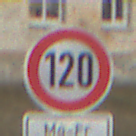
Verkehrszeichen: Geschwindigkeit120
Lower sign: ZeitangabenMitBeschraenkungAufWochentage2
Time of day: MorningAfternoon
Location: Outdoor (Nature)
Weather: PartlyCloudy
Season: Autumn
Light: Natural